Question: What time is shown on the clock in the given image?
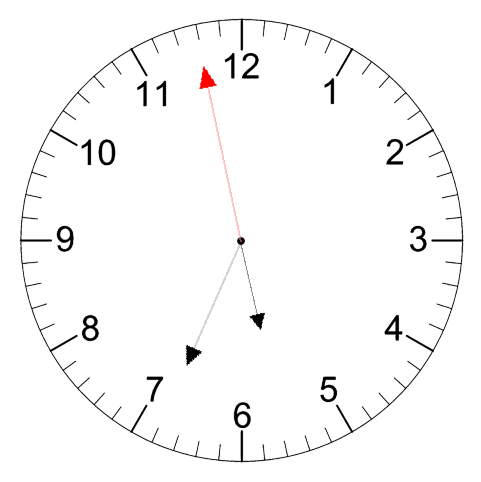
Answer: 05:33:58